Question: I am wondering what is happening behinds the scenes and not just asking someone to help me find a typo.
My search feature was working on this <URL>.

But then I added a 'target="_blank"' and now is not working. Here is the container
'''
<div id="labsContainer" class="sixteen columns row">
<div id="labs"></div>
</div>
'''
This is the jQuery that I am using to populate the list dynamically.
'''
$('#search').keyup(function() {
var searchField = $('#search').val();
var myExp = new RegExp(searchField, "i");
$.getJSON('https://s3-us-west-2.amazonaws.com/s.cdpn.io/101702/labs_1.json', function(data) {
var output = '<ul class="searchresults">';
$.each(data, function(key, val) {
if ((val.name.search(myExp) != -1) ||
(val.city.search(myExp) != -1)) {
output += '<li>';
output += '<h5>'+ val.name +'</h5>';
output += '<div class="row">';
output += '<span>' + '<i class="fa fa-building-o">' + '</i>' + '</span>';
output += '<span>';
output += val.city + ',&nbsp;' + val.state + '&nbsp;' + val.country;
output += '<br />';
output += '</span>';
output += '<span>' + '<i class="fa fa-phone">' + '</i>' + '</span>';
output += '<span>' + val.phone + '</span>';
output += '<br />';
output += '<span>' + '<i class="fa fa-desktop">' +'</i>' +'</span>';
output += '<span>';
output += '<a href="http://';
output += val.website + '"';
output += 'targe="_blank"';
output += '>';
output += val.website;
output += '</a>' + '</span>';
output += '</div>';
output += '</li>';
}
});
output += '</ul>';
$('#labsContainer').html(output);
});
});
'''
When I first made the code, i wrote 'output += 'targe="_blank"';' and it worked fine. Then I attempted to correct the typo but then it would not work.
Demo is available here <URL>
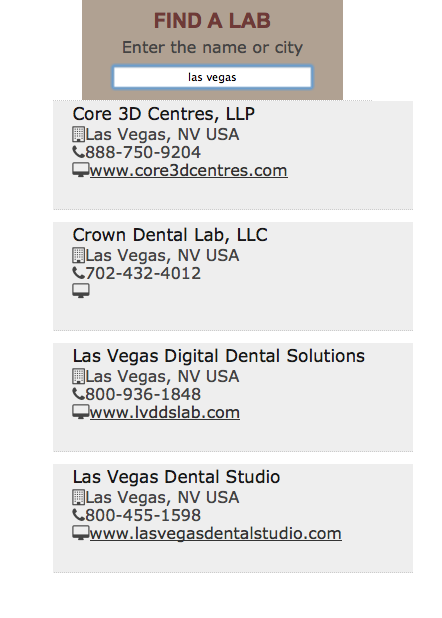
Answer: First I thought it's a missing space before 'target' (which is obviously missing), but I got the same error with codepen. Then I checked chromes dev console which says
> Uncaught SyntaxError: Unexpected identifier
at the following line
'''
output += ' data-t='_blank'';
'''
which is obviously not what you wrote in your javascript. Then I randomly tried some other "spellings" of this javascript part, and it turned out that
'''
output += ' target=' + '"_blank"';
'''
is working. The term behind 'output +=' is obviously the same in both cases, so my only guess is or I missed something.